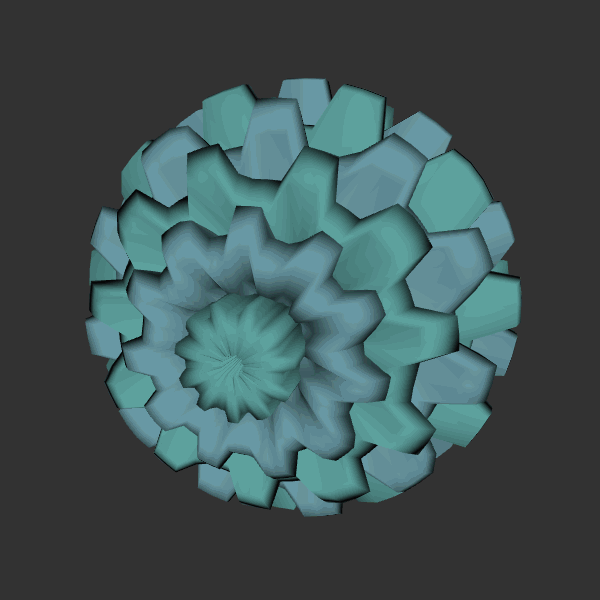
Background: dark